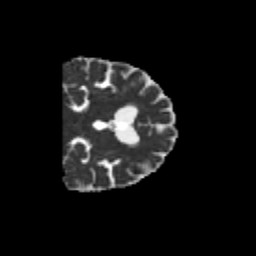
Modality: MD
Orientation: coronal
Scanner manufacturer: siemens
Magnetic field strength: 3 T
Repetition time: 6.8 s
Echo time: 0.093 s